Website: crate-barrel
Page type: receipt
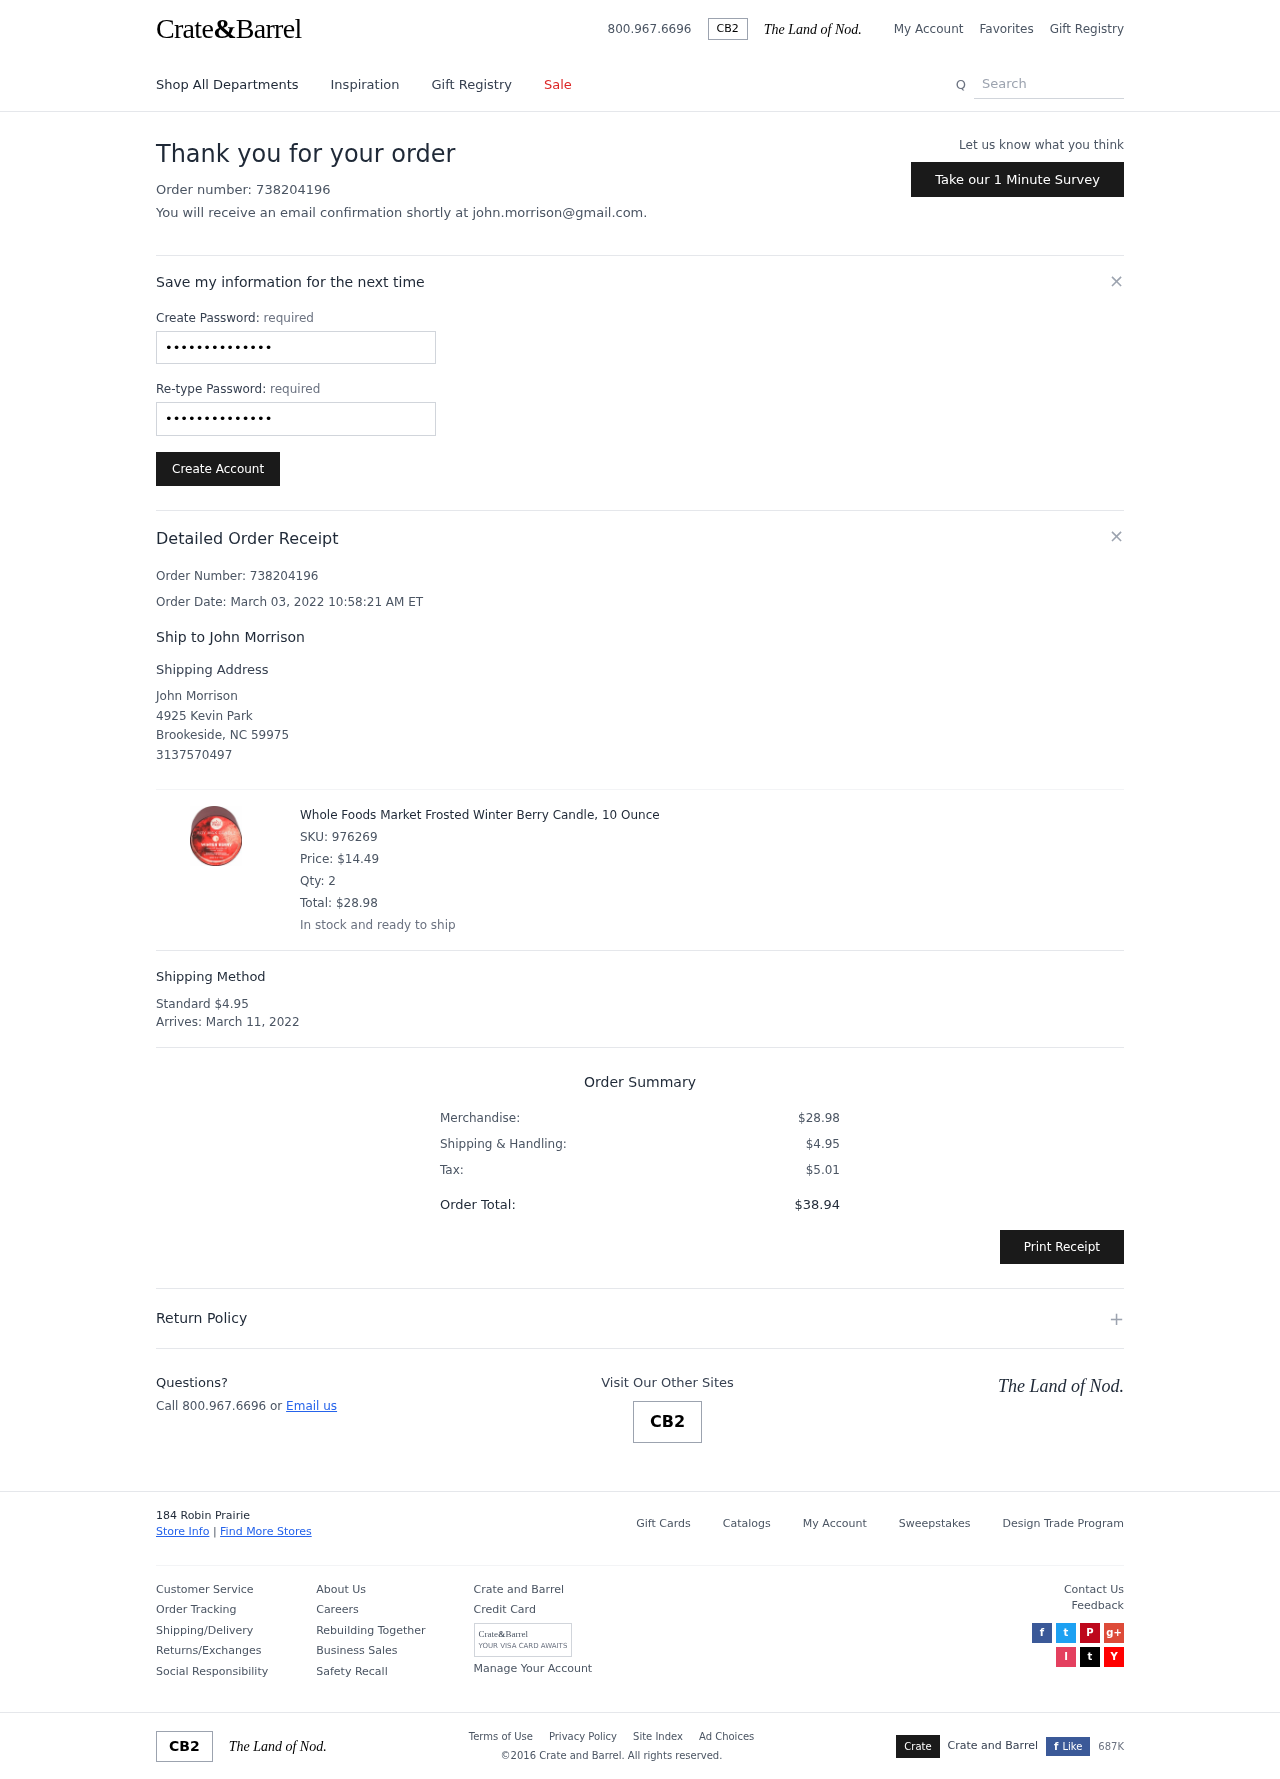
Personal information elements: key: PII_CITY
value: Brookeside
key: PII_EMAIL
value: john.morrison@gmail.com
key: PII_FULLNAME
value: John Morrison
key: PII_FULLNAME
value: Ship to John Morrison
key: PII_PHONE
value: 3137570497
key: PII_POSTCODE
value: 59975
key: PII_STATE_ABBR
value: NC
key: PII_STREET
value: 4925 Kevin Park
Product elements: key: PRODUCT1_NAME
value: Whole Foods Market Frosted Winter Berry Candle, 10 Ounce
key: PRODUCT1_PRICE
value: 14.49
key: PRODUCT1_QUANTITY
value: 2
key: PRODUCT1_SKU
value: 976269
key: PRODUCT1_TOTAL
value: $28.98
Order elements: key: ORDER_ID
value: Order Number: 738204196
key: ORDER_ID
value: Order number: 738204196
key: ORDER_DATE
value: Order Date: March 03, 2022 10:58:21 AM ET
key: ORDER_SHIPPING_COST
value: $4.95
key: ORDER_DELIVERY_DATE
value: March 11, 2022
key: ORDER_SUBTOTAL
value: $28.98
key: ORDER_TAX
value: $5.01
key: ORDER_TOTAL
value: $38.94
Search elements: key: HEADER_SEARCH
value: Search